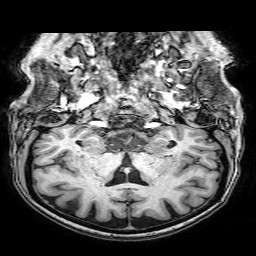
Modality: T1w
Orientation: sagittal
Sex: female
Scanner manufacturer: philips
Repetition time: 0.008258 s
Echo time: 0.00381 s